Field crop: maize
Growth stage: 2
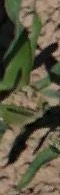
Species: maize